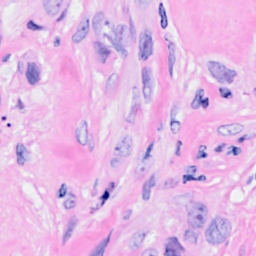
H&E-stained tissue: Breast